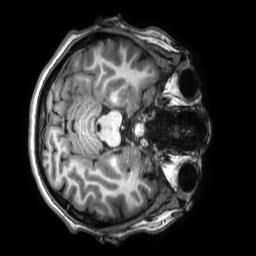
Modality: T1w
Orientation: axial
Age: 23
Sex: female
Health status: healthy
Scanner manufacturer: philips
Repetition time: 0.009 s
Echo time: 0.004 s